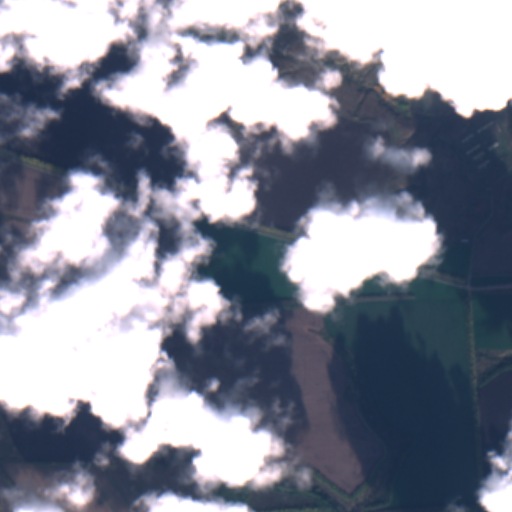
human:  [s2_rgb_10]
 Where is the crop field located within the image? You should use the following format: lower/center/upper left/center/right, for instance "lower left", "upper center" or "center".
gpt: The crop field is located in the right of the image.
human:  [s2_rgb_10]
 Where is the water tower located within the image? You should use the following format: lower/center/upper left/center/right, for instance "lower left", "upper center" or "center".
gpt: The water tower is located in the upper right of the image.
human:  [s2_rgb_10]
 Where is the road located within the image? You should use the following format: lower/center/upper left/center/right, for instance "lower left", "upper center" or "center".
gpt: There is no road in the image.